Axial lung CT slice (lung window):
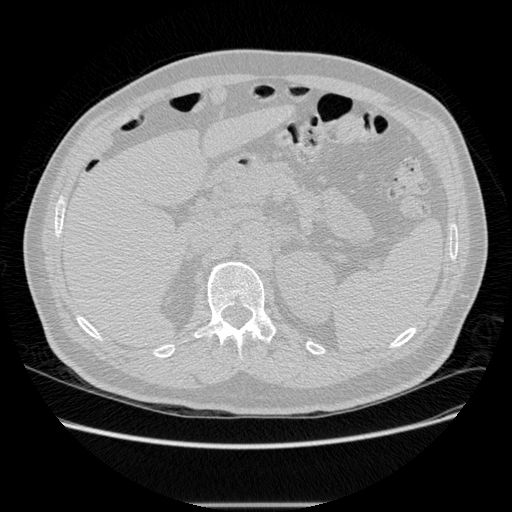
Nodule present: no